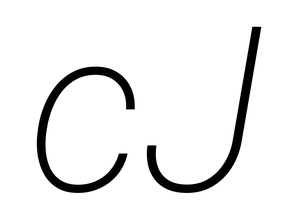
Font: Roboto-Italic_ExtraLight_Italic